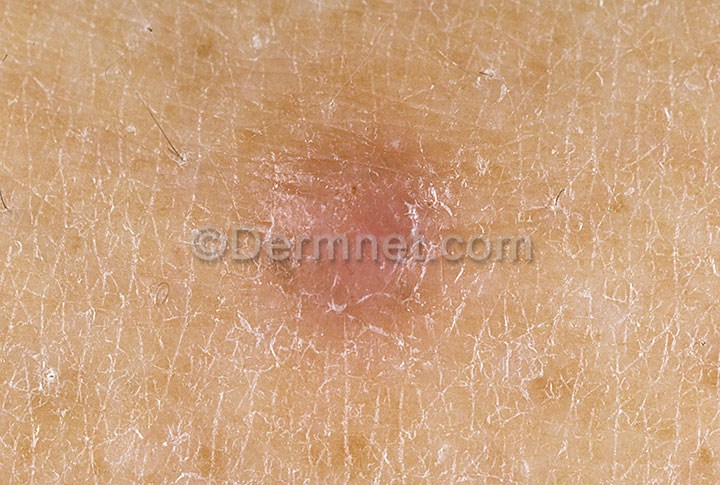
Disease: Seborrheic Keratoses and other Benign Tumors